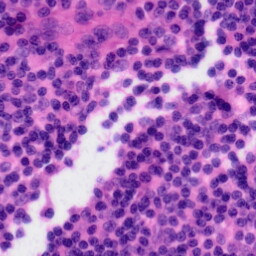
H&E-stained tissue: Tonsil